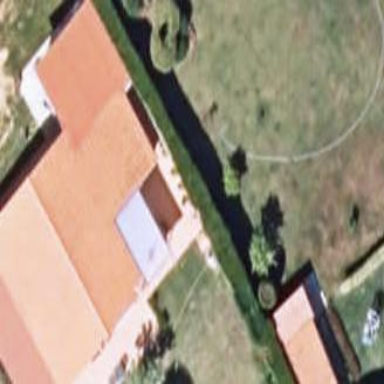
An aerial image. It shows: Simple and straightforward house.